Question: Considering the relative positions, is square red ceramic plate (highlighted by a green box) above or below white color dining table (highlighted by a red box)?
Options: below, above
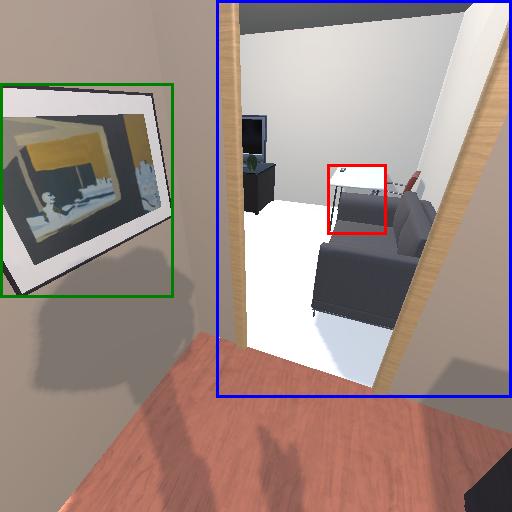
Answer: below